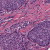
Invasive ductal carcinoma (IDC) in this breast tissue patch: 0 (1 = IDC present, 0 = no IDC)